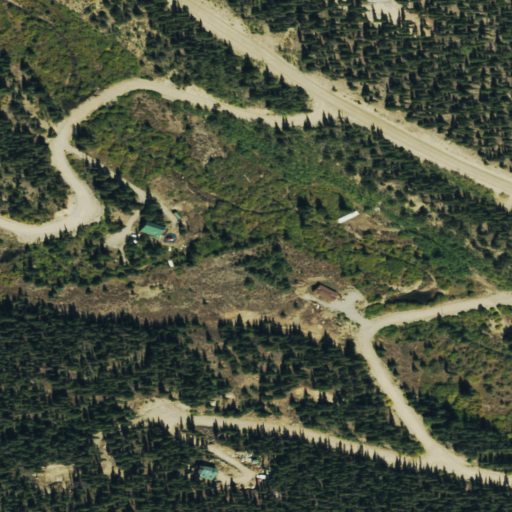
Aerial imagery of valley in Colorado named Little Sacramento Gulch containing evergreen forest, grassland, woody wetlands, herbaceous wetlands, open development, low intensity development, and medium intensity development